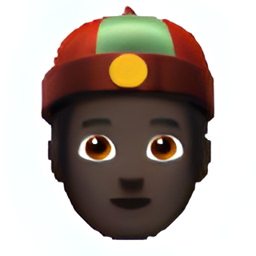
Name: man with gua pi mao
Emoji: 👲🏿
Group: People & Body
Sub-group: person-role